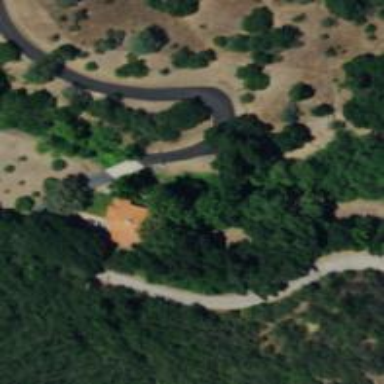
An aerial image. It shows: Driveway.